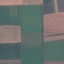
Land use / land cover class: AnnualCrop